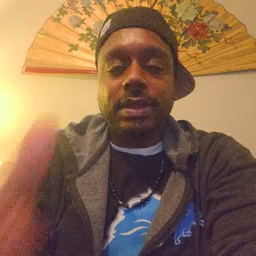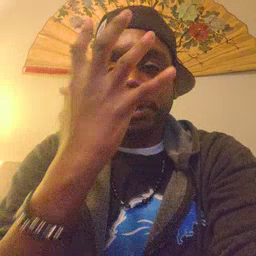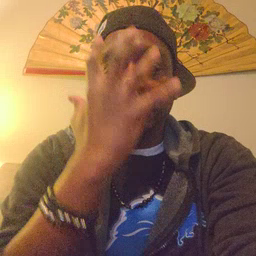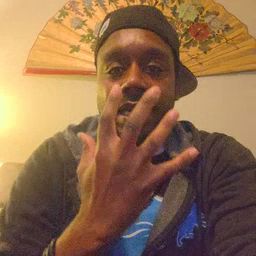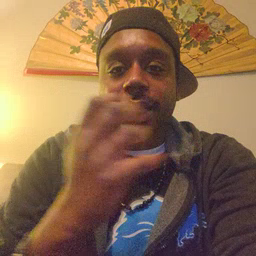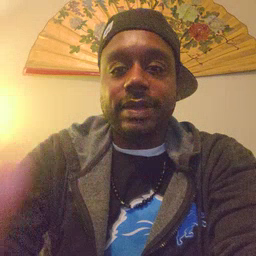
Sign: sad